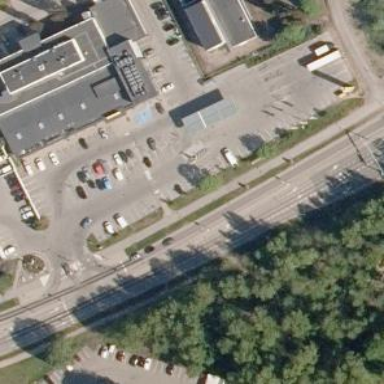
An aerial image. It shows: Parking area with surface.